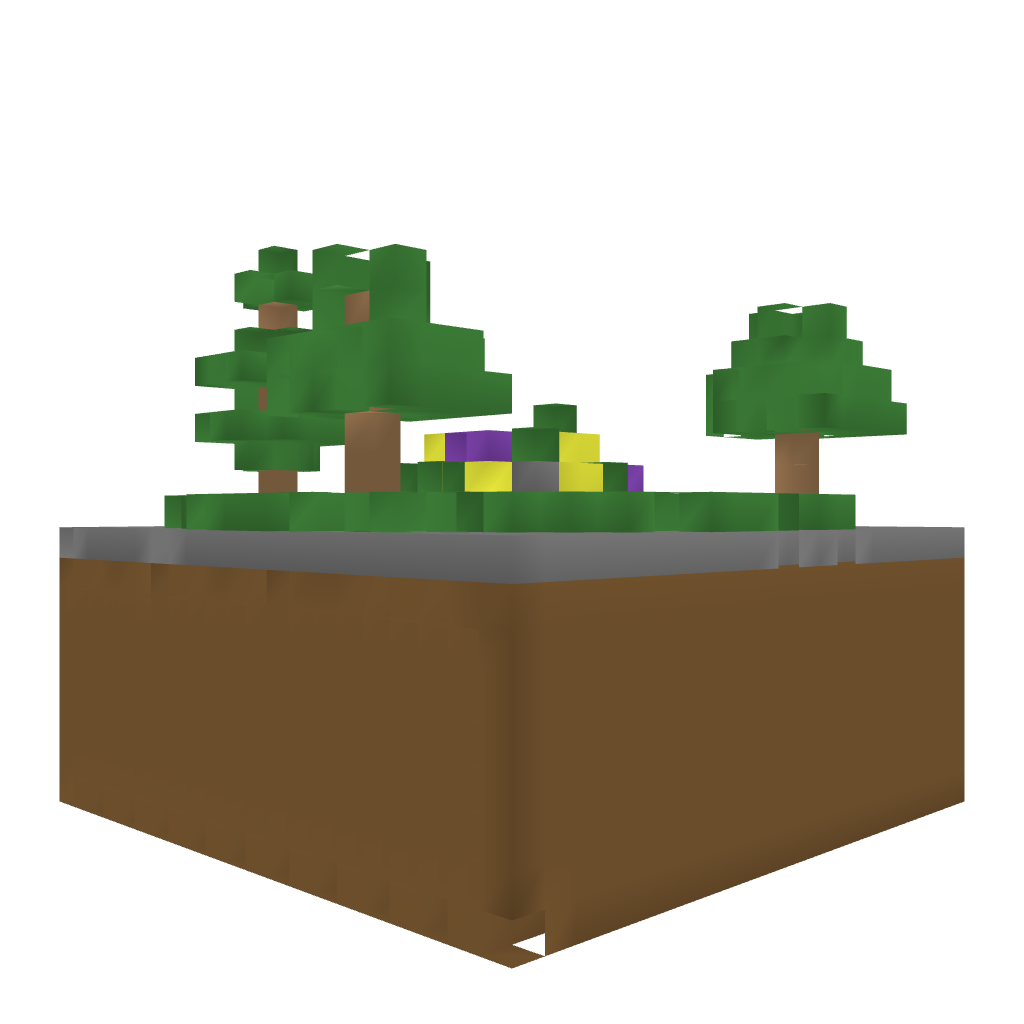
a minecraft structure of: The End a lot of earth